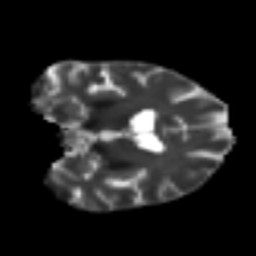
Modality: T2w
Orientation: coronal
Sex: female
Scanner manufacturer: ge
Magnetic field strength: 3 T
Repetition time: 7 s
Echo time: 0.08 s